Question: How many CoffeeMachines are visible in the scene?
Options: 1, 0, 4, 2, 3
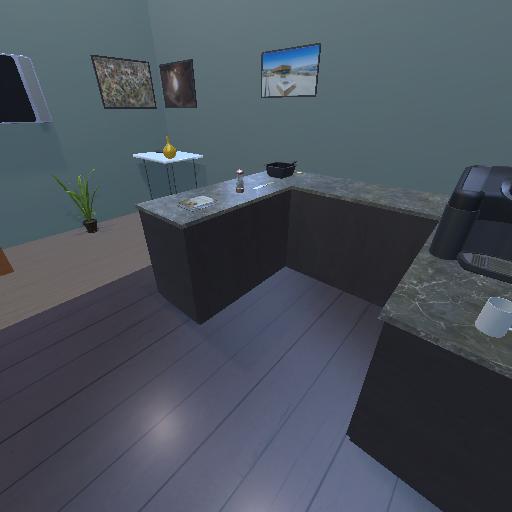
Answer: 1